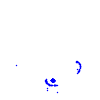
Particle: pion